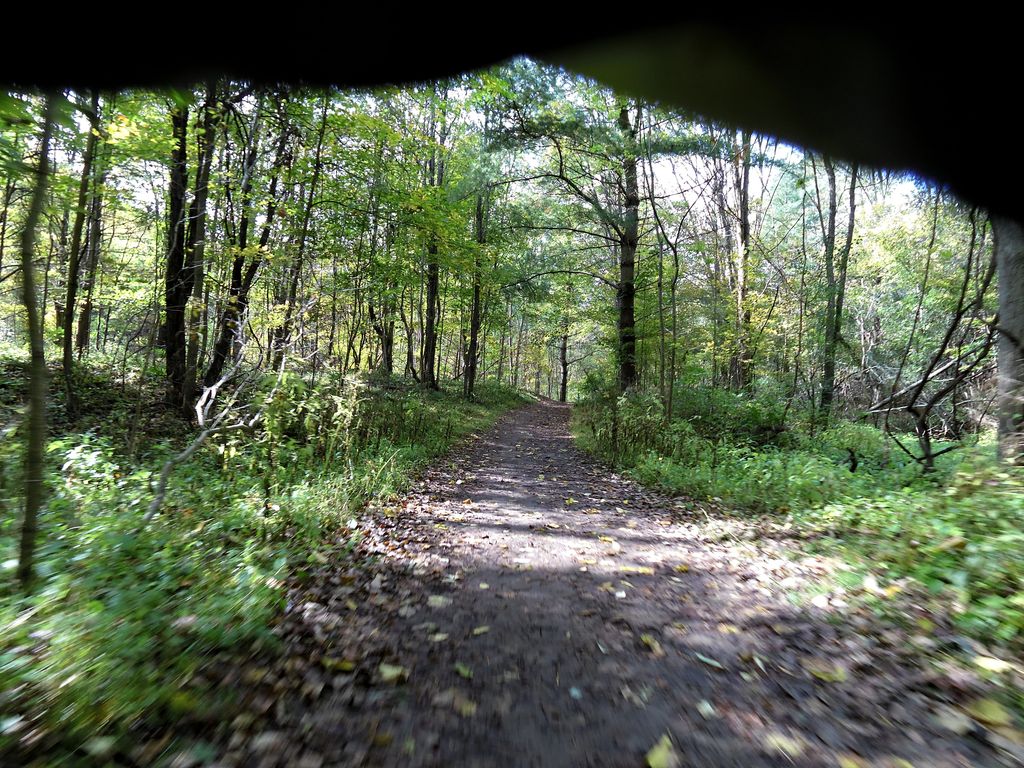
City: hamilton